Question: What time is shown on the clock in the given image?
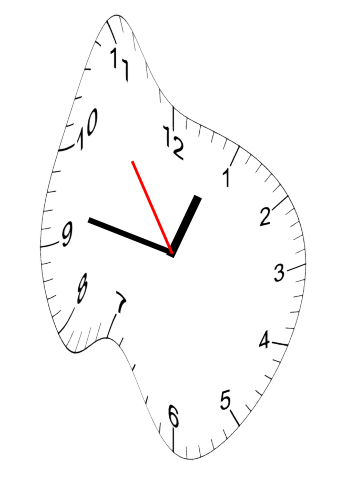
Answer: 12:46:54